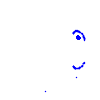
Particle: electron